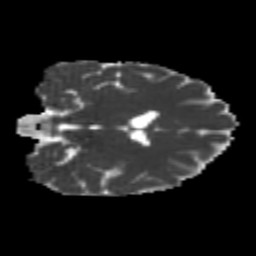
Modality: MD
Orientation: coronal
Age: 23
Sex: male
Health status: healthy
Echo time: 0.074 s